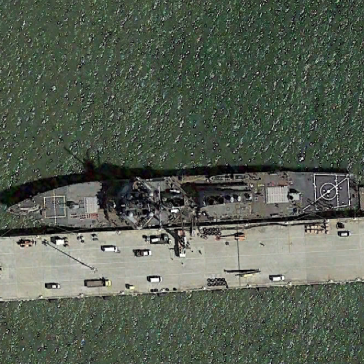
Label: destroyer